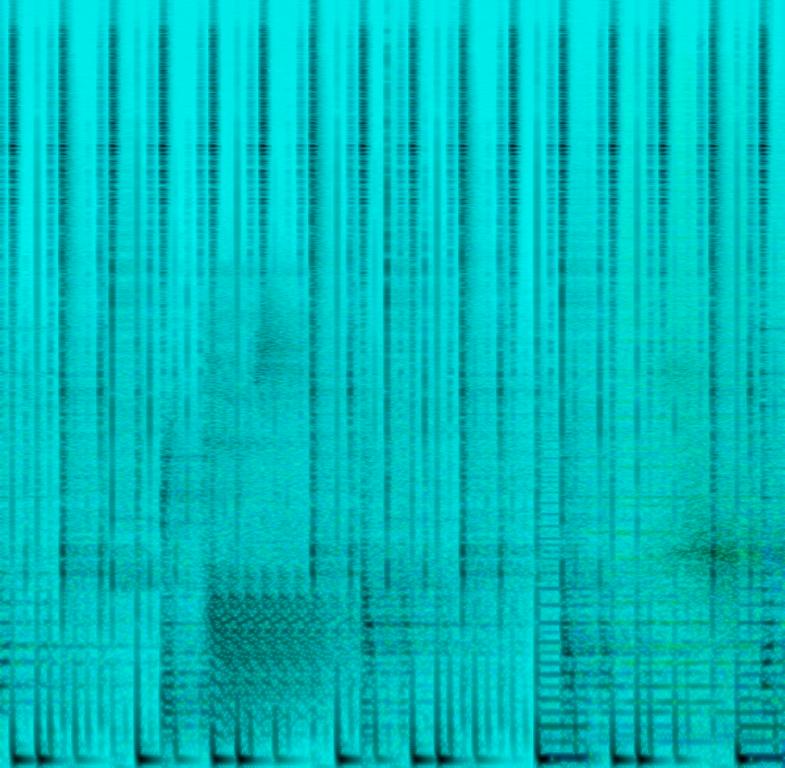
The song is an instrumental. The song has ambient room noises like hair trimming tones and funny tones. The song has slick drumming rhythm, groovy bass line, guitar rhythm and keyboard accompaniment. The song is groovy and funny. The song is a soundtrack for a funny prank video.